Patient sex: M
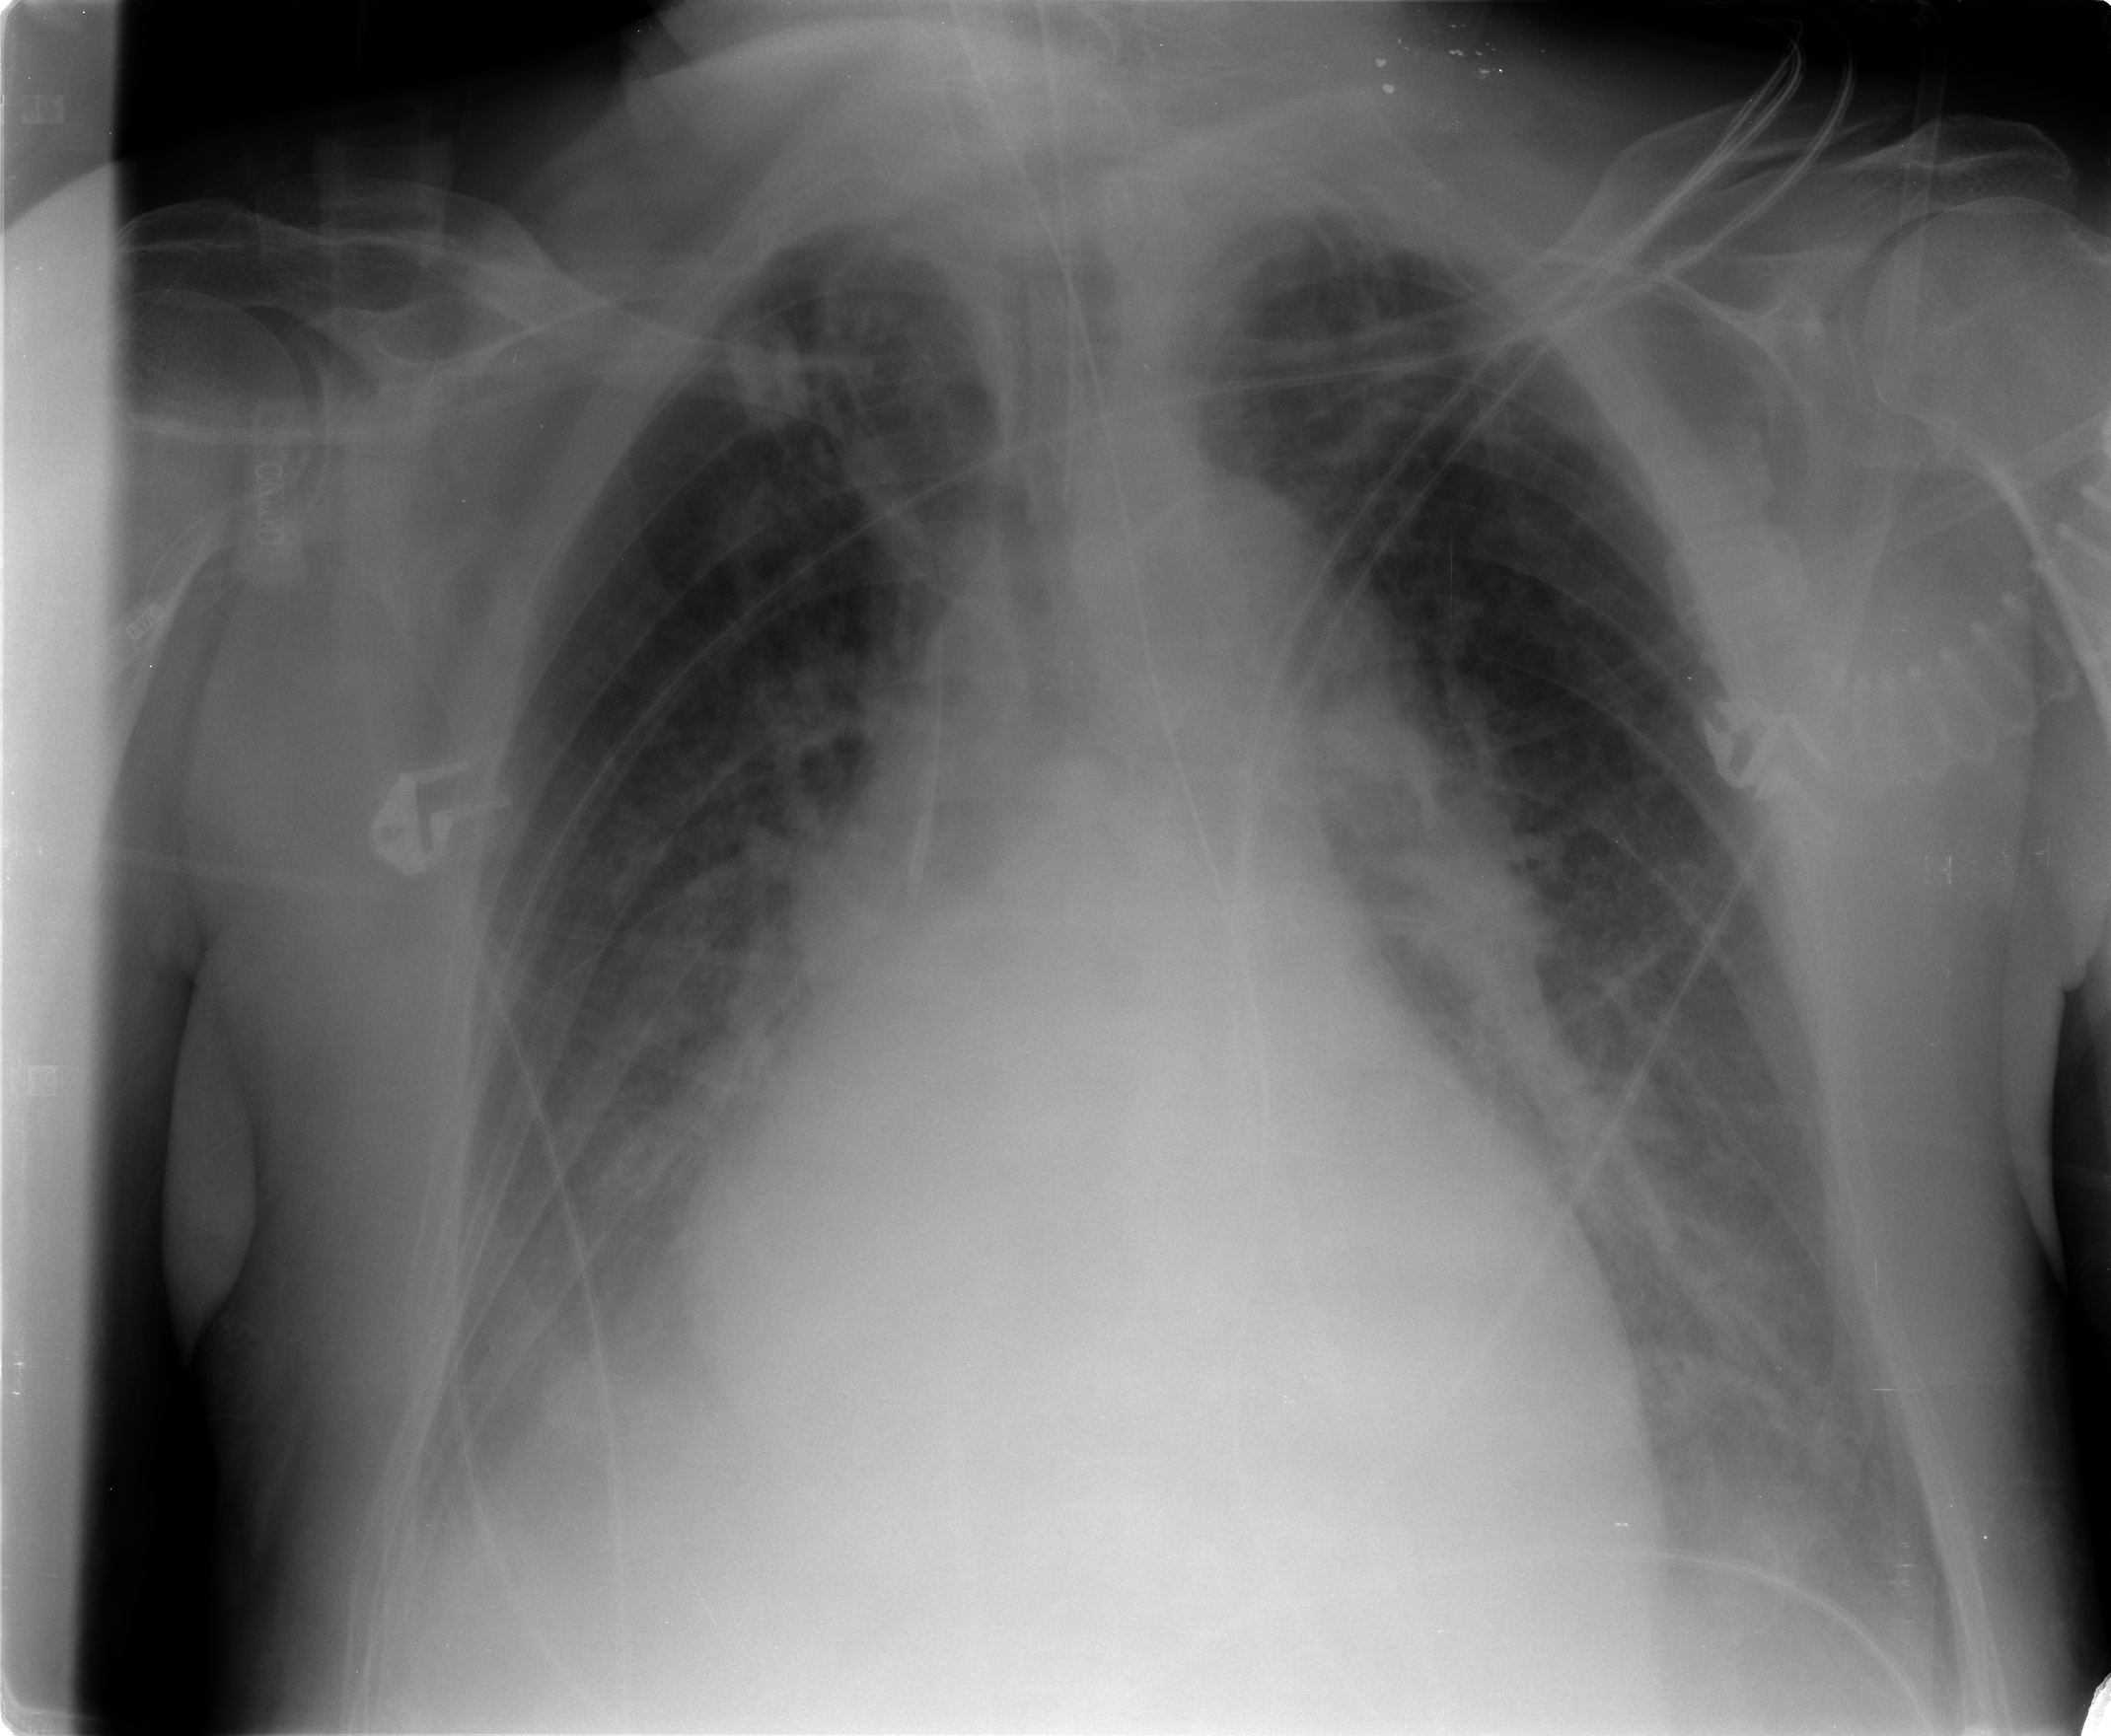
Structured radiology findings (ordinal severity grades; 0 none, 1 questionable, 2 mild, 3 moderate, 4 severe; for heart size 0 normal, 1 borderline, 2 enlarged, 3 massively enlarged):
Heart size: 2
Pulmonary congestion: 2
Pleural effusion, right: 2
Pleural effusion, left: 3
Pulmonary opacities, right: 2
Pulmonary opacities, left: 2
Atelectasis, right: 2
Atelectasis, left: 2